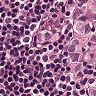
Metastatic tissue present: yes